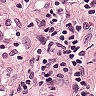
Metastatic tissue present: no